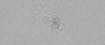
Label: camera_spot